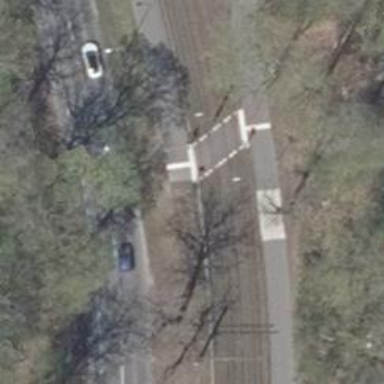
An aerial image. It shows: Tram crossing with lights.